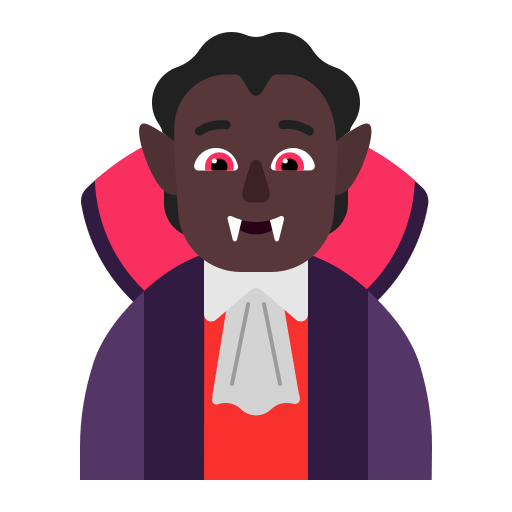
person vampire flat dark